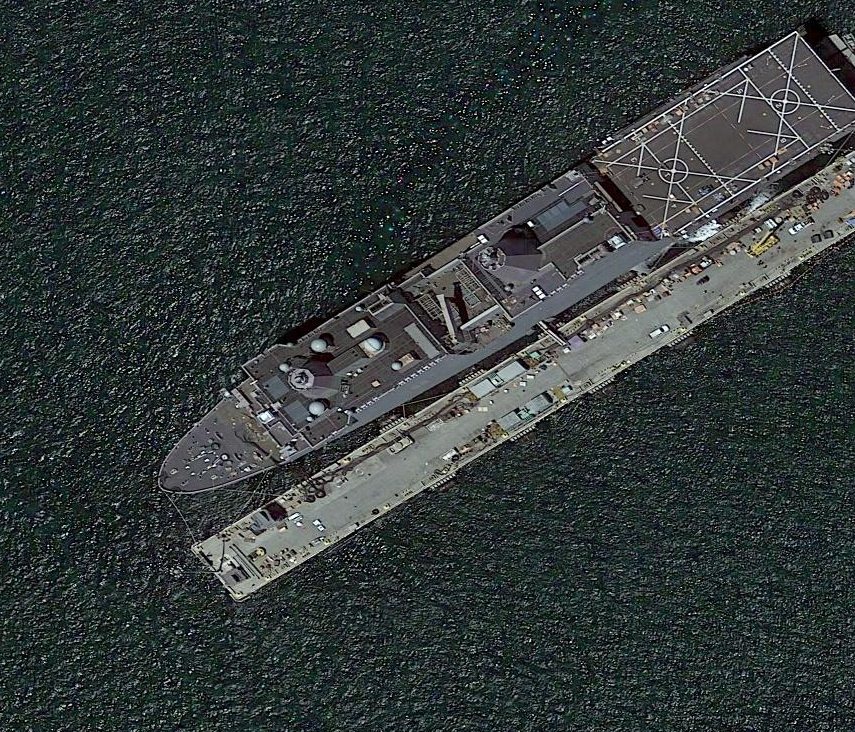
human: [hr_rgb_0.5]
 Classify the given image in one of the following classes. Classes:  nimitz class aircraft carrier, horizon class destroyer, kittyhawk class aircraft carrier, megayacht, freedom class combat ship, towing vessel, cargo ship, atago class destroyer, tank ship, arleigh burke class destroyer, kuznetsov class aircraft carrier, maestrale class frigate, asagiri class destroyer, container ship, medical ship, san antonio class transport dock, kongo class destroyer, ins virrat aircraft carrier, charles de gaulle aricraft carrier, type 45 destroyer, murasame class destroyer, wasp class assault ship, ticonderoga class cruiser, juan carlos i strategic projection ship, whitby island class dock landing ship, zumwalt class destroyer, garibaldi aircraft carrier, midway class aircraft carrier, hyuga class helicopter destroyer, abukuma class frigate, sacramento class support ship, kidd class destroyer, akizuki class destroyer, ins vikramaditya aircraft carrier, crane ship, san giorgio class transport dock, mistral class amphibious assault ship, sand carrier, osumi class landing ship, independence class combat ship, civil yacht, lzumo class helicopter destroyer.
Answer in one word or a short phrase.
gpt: San Antonio class transport dock